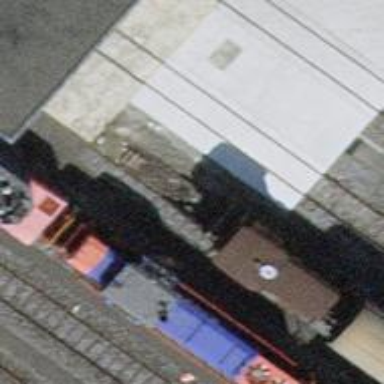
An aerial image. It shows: Railway buffer stop.